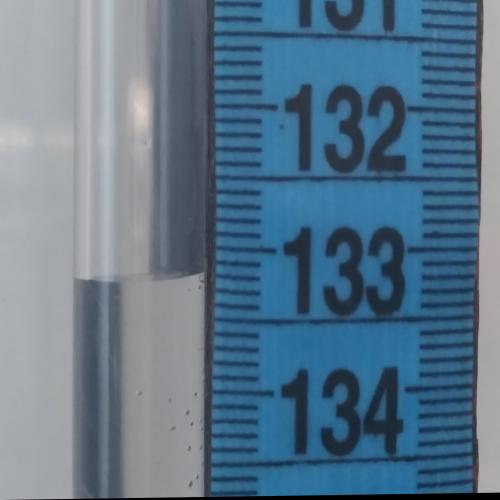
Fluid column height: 133.2 cm